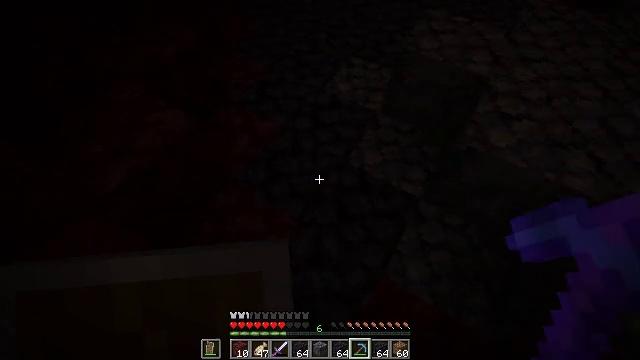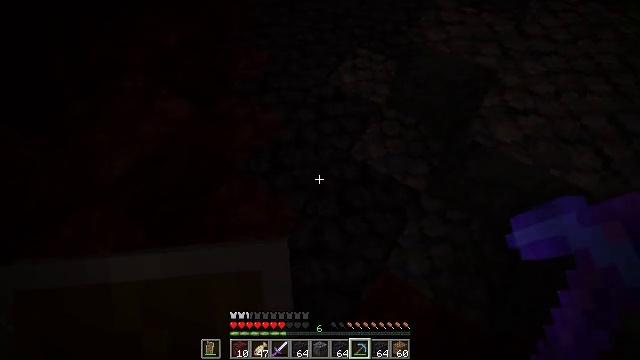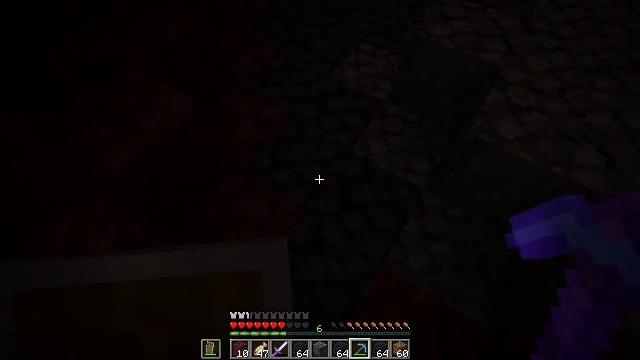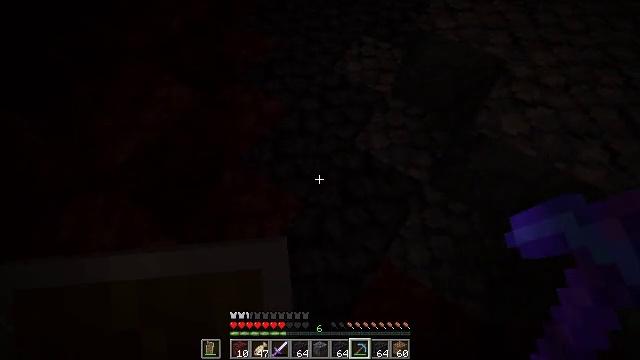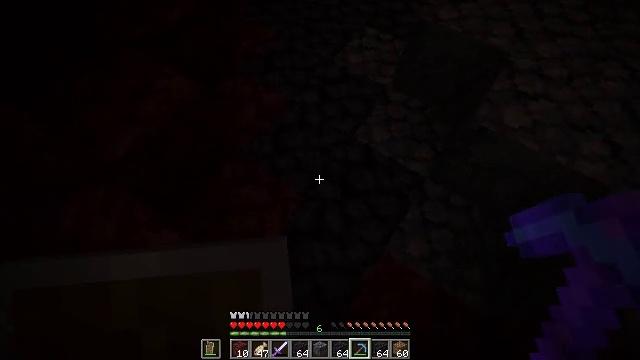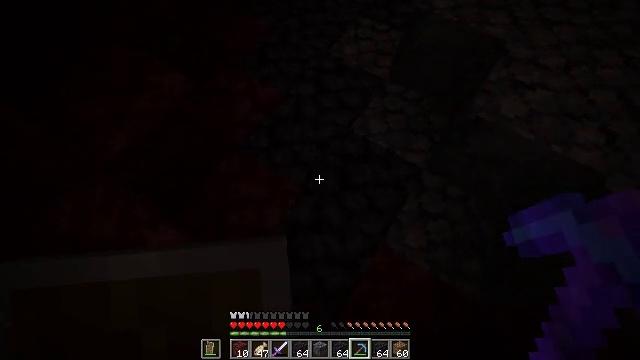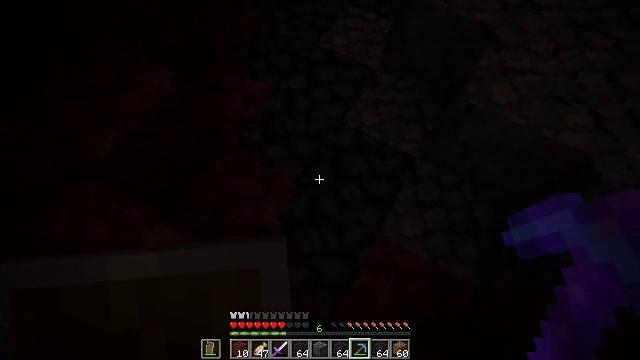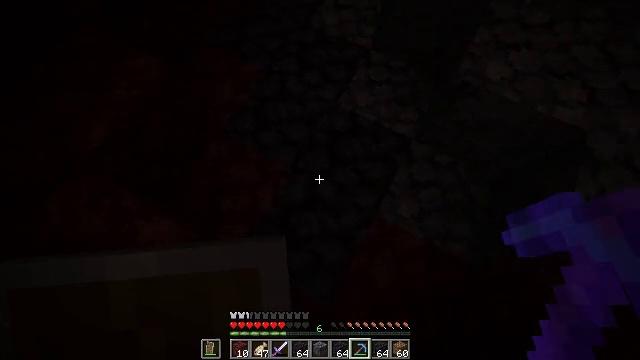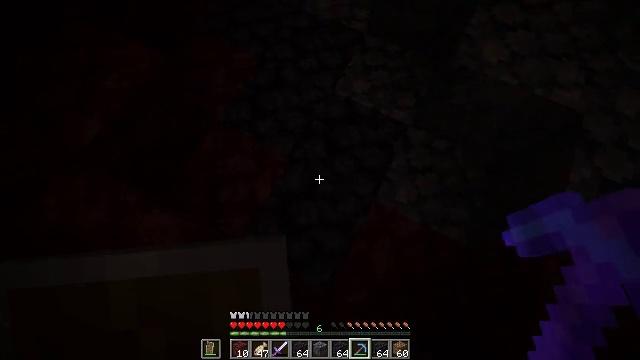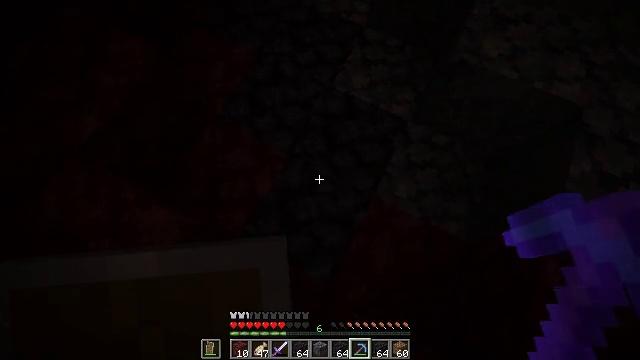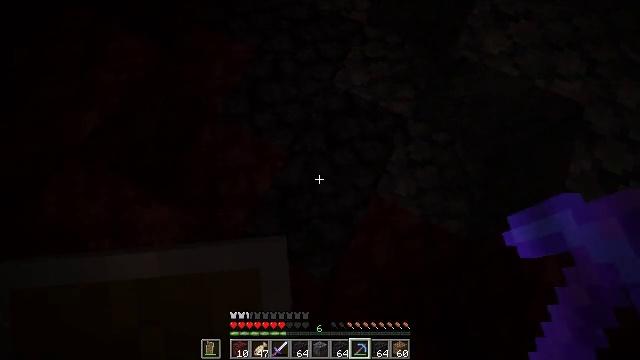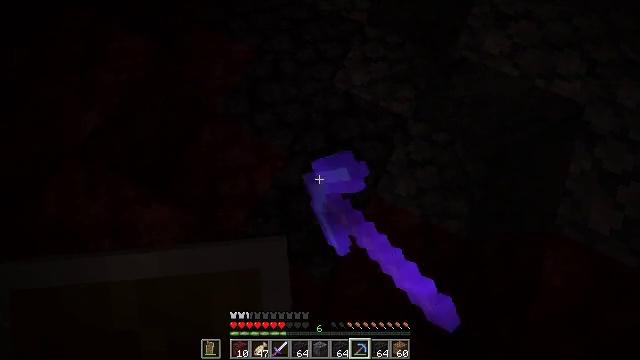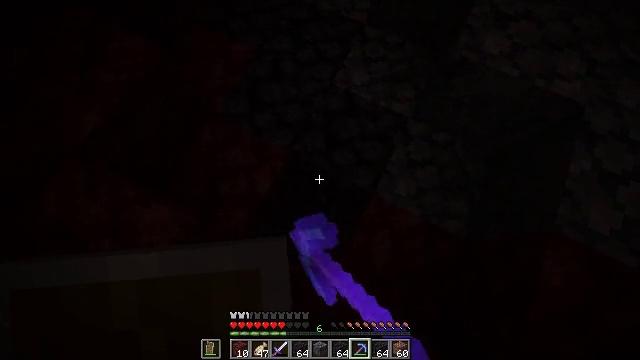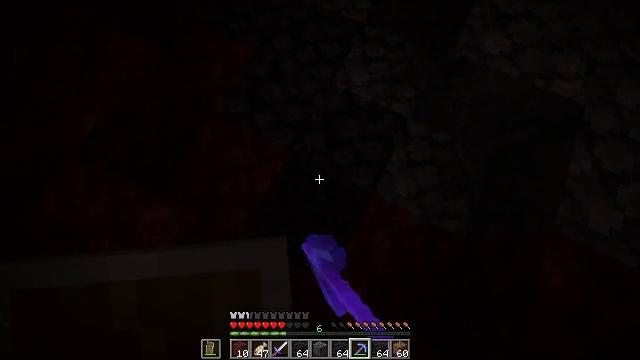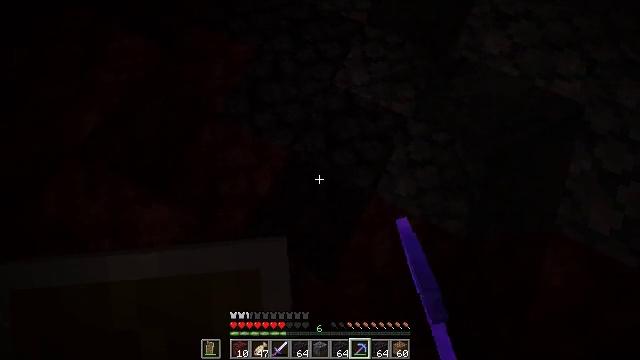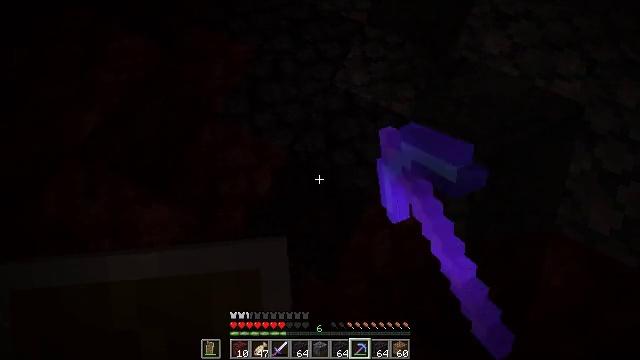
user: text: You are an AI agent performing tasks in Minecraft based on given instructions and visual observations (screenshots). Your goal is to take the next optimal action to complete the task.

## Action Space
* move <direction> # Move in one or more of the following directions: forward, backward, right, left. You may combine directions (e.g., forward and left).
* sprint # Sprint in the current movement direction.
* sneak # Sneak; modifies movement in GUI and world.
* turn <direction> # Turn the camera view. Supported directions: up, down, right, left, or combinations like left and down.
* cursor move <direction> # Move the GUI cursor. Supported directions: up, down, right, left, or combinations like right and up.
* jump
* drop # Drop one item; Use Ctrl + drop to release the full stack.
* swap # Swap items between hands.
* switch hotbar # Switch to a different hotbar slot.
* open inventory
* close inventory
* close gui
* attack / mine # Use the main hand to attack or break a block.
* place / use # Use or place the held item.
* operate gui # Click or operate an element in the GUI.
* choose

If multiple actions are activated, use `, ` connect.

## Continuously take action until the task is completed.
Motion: motion action
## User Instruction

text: Mine blackstone blocks.
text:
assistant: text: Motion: turn left and down
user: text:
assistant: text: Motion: no_op
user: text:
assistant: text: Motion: turn down
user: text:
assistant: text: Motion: turn down
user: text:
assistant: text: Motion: turn right and down
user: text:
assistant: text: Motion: turn right and down
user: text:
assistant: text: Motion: turn right and down
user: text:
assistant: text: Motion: turn right and down
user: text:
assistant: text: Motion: turn down
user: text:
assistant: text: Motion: attack / mine
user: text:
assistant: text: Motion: attack / mine
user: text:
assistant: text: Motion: attack / mine
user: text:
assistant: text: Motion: attack / mine
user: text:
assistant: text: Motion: attack / mine
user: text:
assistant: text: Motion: attack / mine
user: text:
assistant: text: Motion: attack / mine
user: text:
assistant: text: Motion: attack / mine
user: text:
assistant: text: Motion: no_op
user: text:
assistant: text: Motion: turn right and up
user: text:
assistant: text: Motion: turn right and up
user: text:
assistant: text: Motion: no_op
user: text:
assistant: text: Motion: attack / mine
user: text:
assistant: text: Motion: attack / mine
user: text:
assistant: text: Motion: attack / mine
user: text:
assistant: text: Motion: attack / mine
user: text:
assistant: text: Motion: attack / mine
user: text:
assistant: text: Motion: no_op
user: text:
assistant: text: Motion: no_op
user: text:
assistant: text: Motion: no_op
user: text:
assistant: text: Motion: move forward and move right, turn left